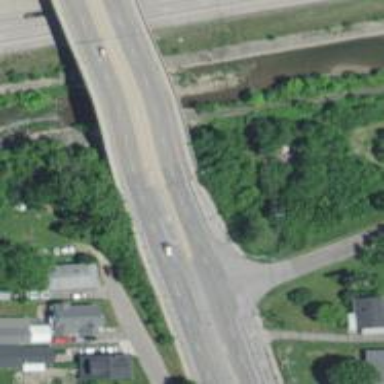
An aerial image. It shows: Concrete pier as part of grade separation bridge structure.